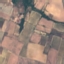
Land use / land cover class: PermanentCrop